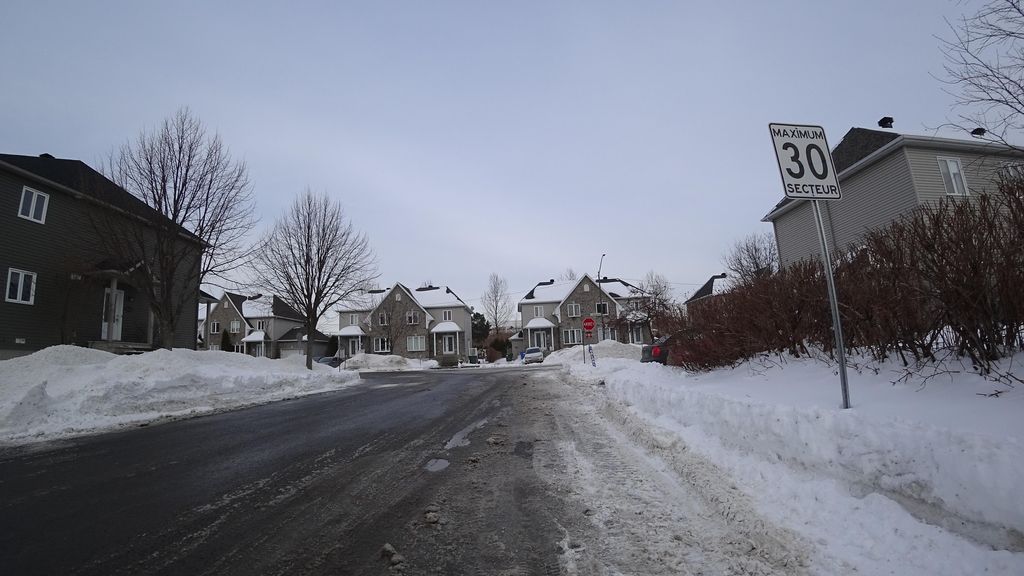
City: quebec_city